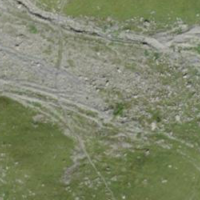
EUNIS habitat code: 26
Species observed at this site:
Doronicum grandiflorum